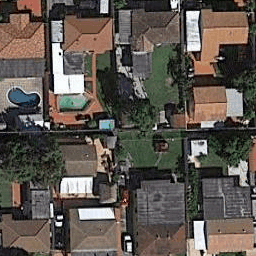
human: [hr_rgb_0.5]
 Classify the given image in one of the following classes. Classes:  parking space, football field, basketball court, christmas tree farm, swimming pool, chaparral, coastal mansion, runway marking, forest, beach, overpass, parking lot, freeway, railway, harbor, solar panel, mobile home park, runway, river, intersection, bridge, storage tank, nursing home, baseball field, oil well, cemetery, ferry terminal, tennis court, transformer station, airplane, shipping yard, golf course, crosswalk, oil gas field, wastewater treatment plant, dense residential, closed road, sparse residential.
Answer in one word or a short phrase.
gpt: dense residential